Interaction volume radius: 5 \u00c5
Interaction volume height: 30 \u00c5
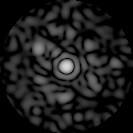
Disorder parameter: 0.7361